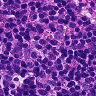
Metastatic tissue present: no